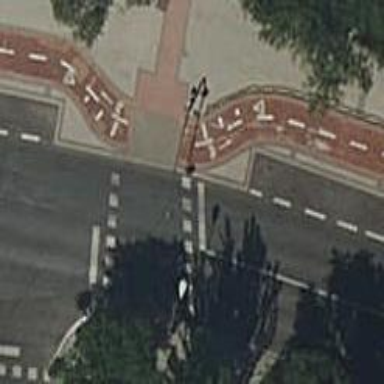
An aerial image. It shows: Marked road crossing with visible crossing markings.